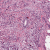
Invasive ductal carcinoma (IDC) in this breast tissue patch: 1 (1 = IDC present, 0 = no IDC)